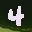
Label: 4